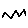
Label: zigzag